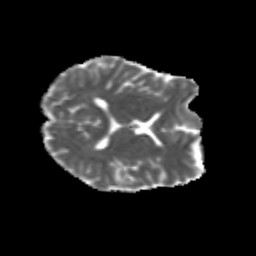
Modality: MD
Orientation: axial
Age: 24
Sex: male
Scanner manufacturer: siemens
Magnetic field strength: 3 T
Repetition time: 3.5 s
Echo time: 0.113 s